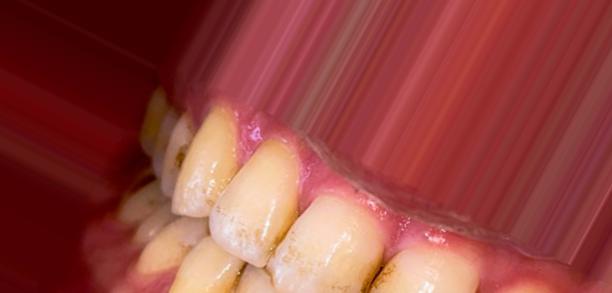
Condition: Tooth Discoloration